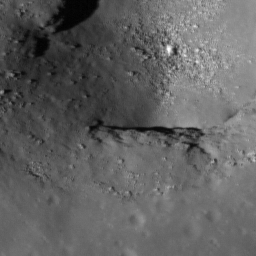
Pit: Mare Insularum Pit
Host crater: Mare Insularum
Host type: mare
Lunar coordinates: latitude 8.686, longitude 330.966